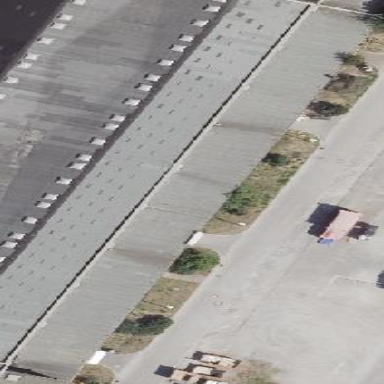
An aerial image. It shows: Flat-roofed commercial building.